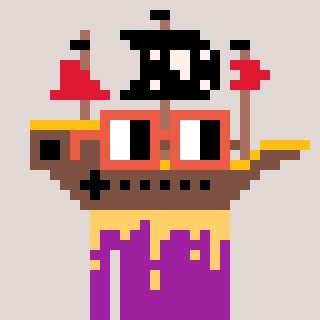
a pixel art character with square orange glasses, a pirateship-shaped head and a magenta-colored body on a warm background